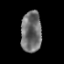
Tissue: prostate
Cell type: T cells
Senescence score: 0.2955
Nuclear area (px): 834
Mean DAPI intensity: 110.29